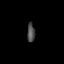
Tissue: prostate
Cell type: T cells
Senescence score: 0.354
Nuclear area (px): 137
Mean DAPI intensity: 80.453